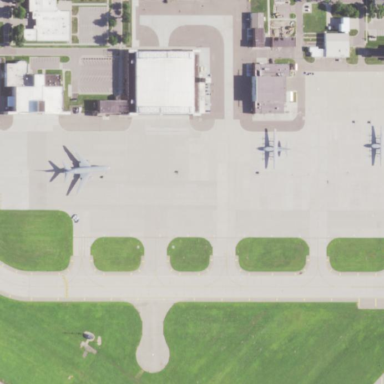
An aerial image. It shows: Apron at the airport.